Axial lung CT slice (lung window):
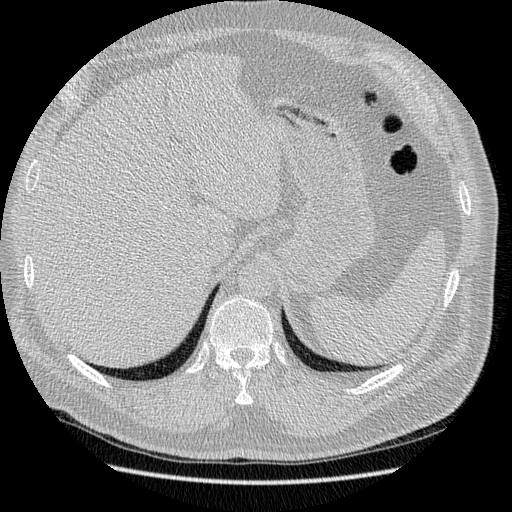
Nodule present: no